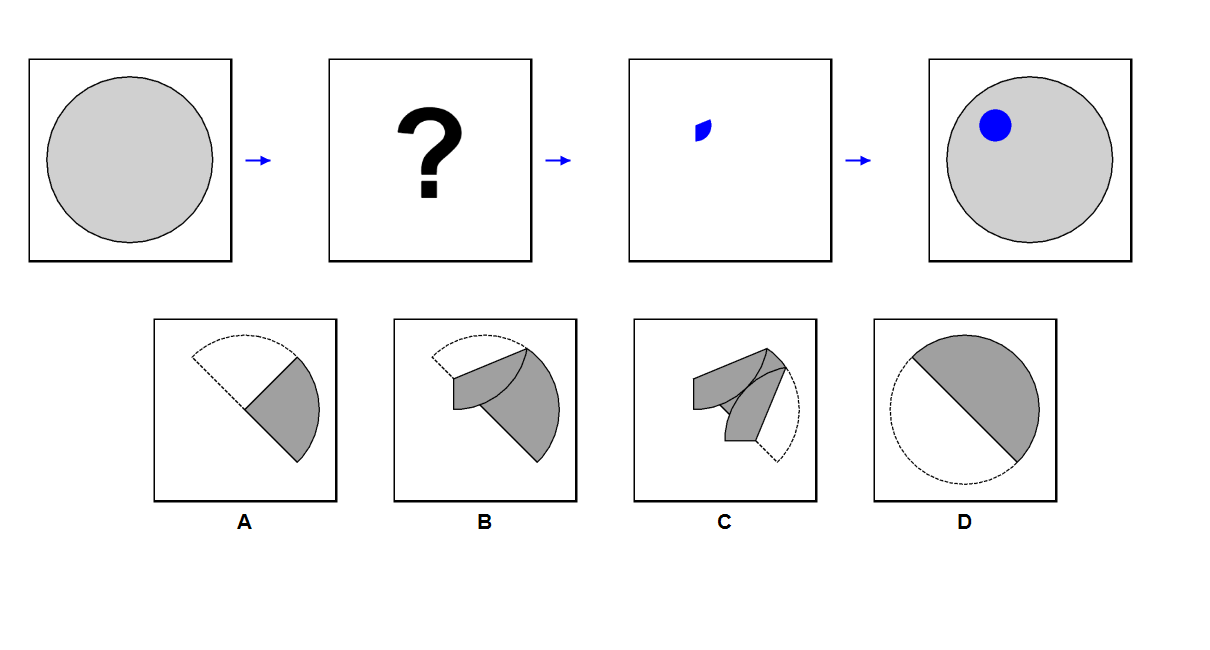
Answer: A